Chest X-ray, AP view. Patient: 38 years old, sex M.
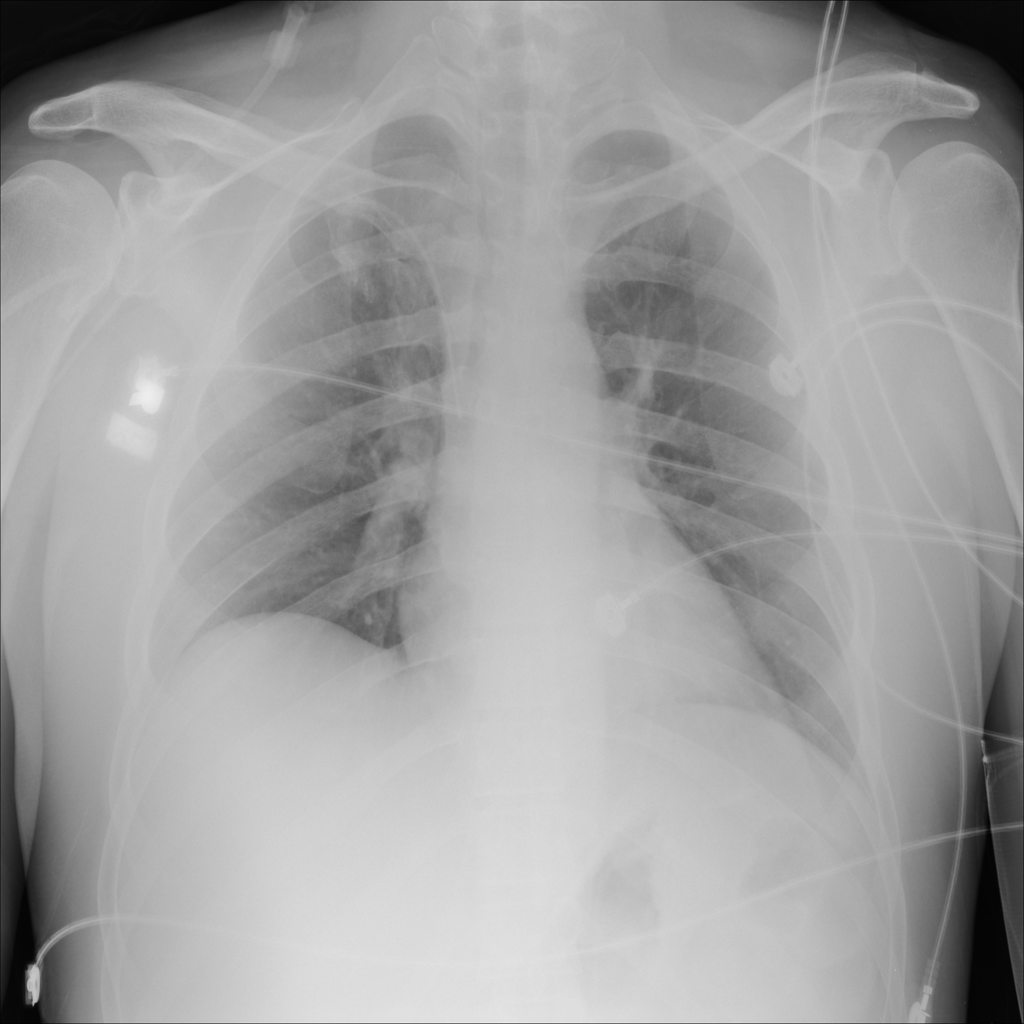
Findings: No Finding